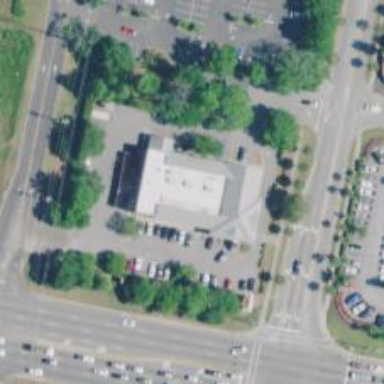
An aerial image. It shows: Pharmacy providing healthcare services.